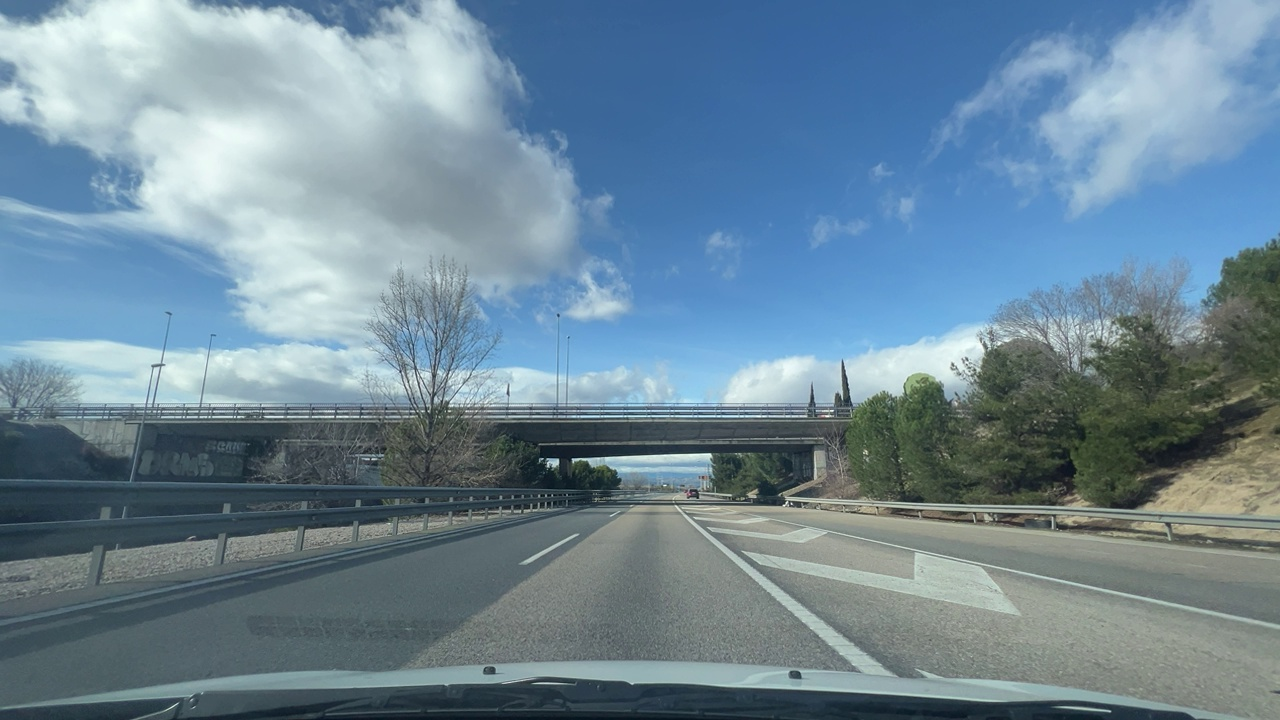
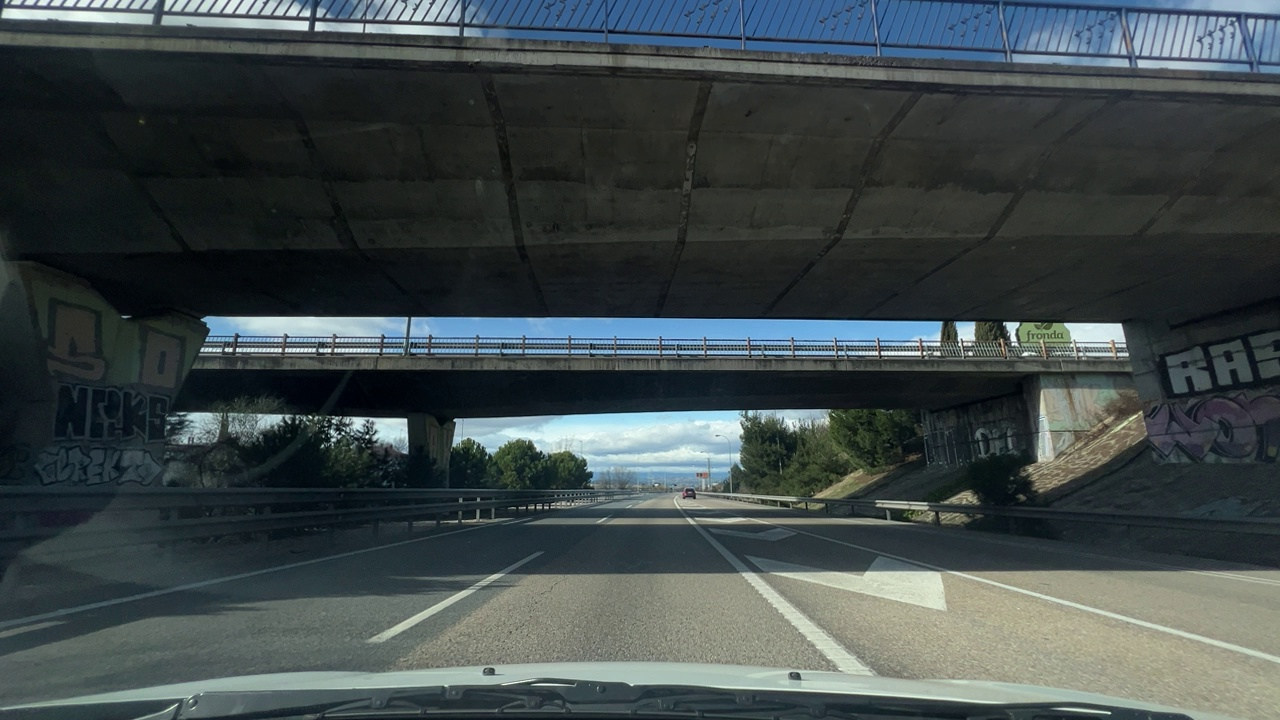
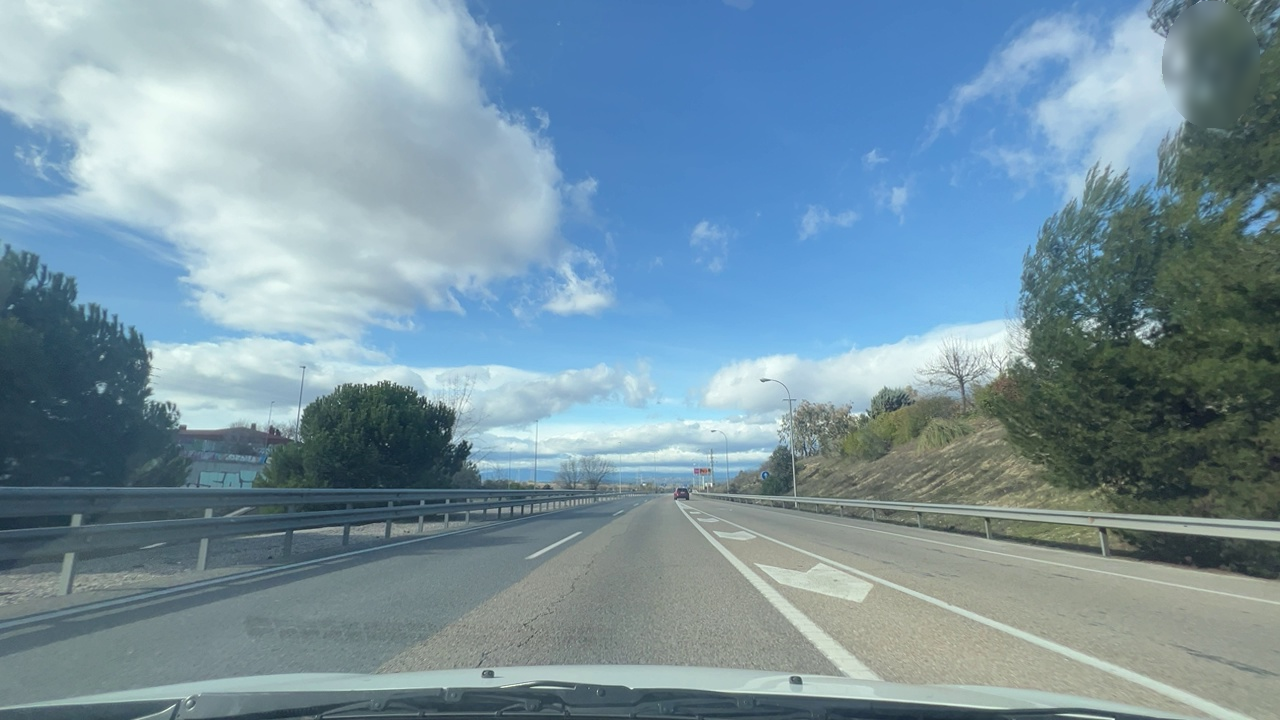
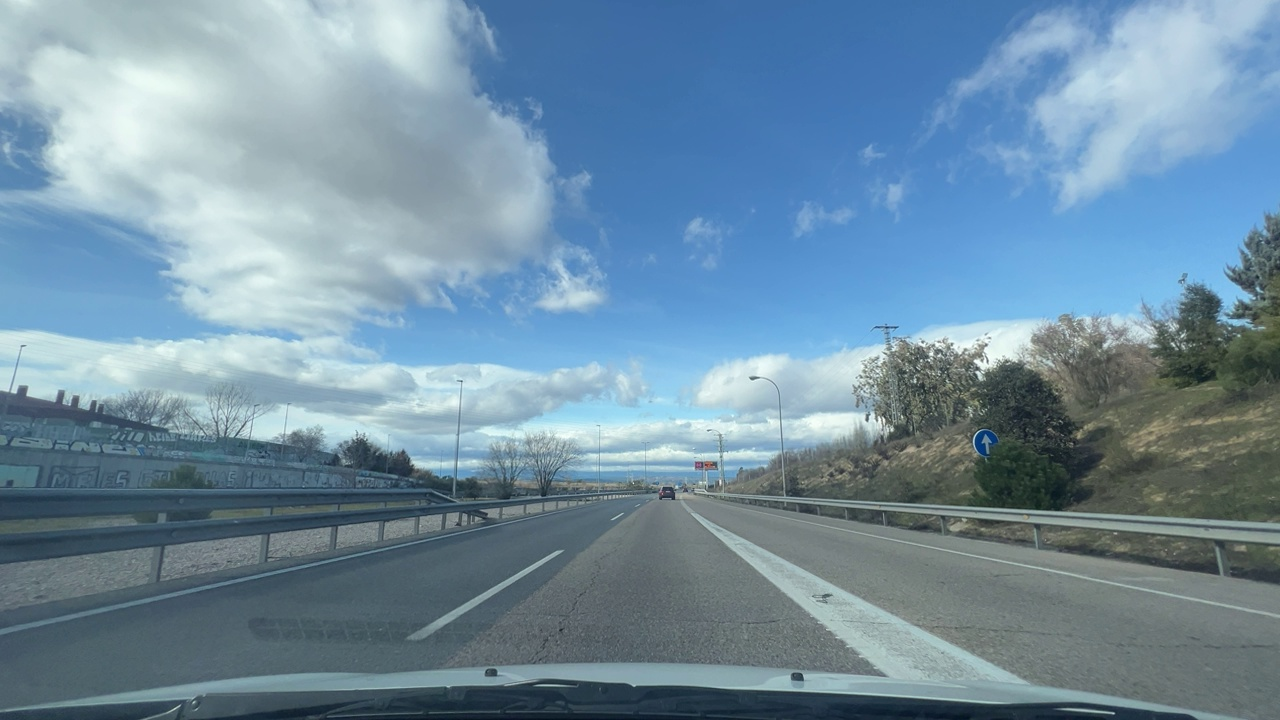
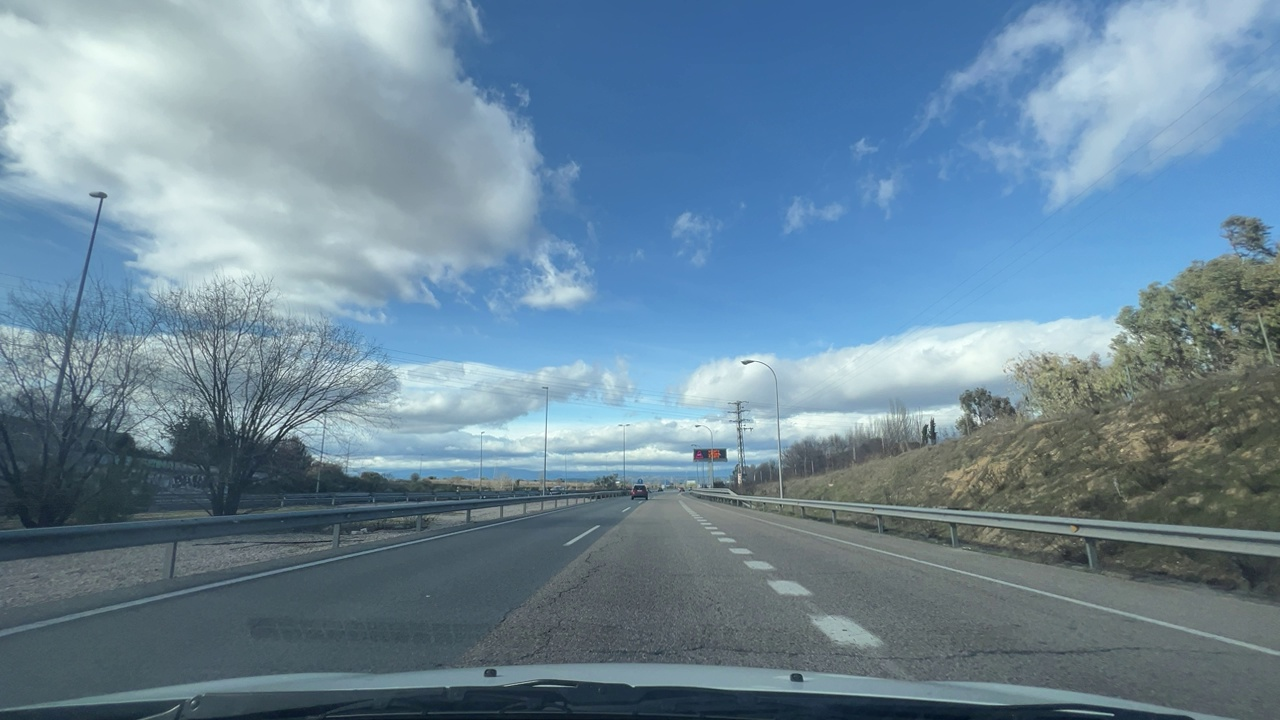
Situation: Cut in
Question: Is a vehicle from an adjacent lane moving into the ego lane?
Answer: Yes
Reasoning: A vehicle from the right lane is crossing the lane marking into the ego lane.

Situation: Cut in
Question: Has a vehicle merged into the ego lane directly ahead of the ego vehicle without any intermediate vehicle?
Answer: Yes
Reasoning: A vehicle has entered the ego lane directly ahead with no vehicle in between.

Situation: Cut in
Question: Is the ego vehicle currently inside a roundabout?
Answer: No
Reasoning: The ego vehicle is currently inside a multiple lane highway

Situation: Cut in
Question: Is the ego vehicle currently within an intersection?
Answer: No
Reasoning: The ego vehicle is currently inside a multiple lane highway

Situation: Cut in
Question: Is any vehicle partially overlapping the lane boundary markings of the ego lane?
Answer: Yes
Reasoning: A vehicle is positioned partially over the dashed line on the right side of the ego lane.